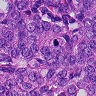
Metastatic tissue present: yes